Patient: sex M, age 35
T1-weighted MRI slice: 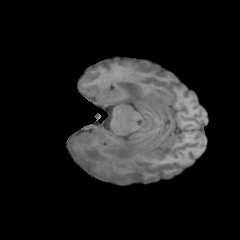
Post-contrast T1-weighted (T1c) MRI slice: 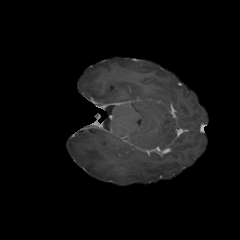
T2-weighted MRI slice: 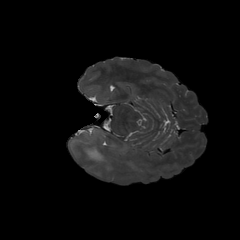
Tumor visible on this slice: yes
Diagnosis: Astrocytoma, IDH-wildtype
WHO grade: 2